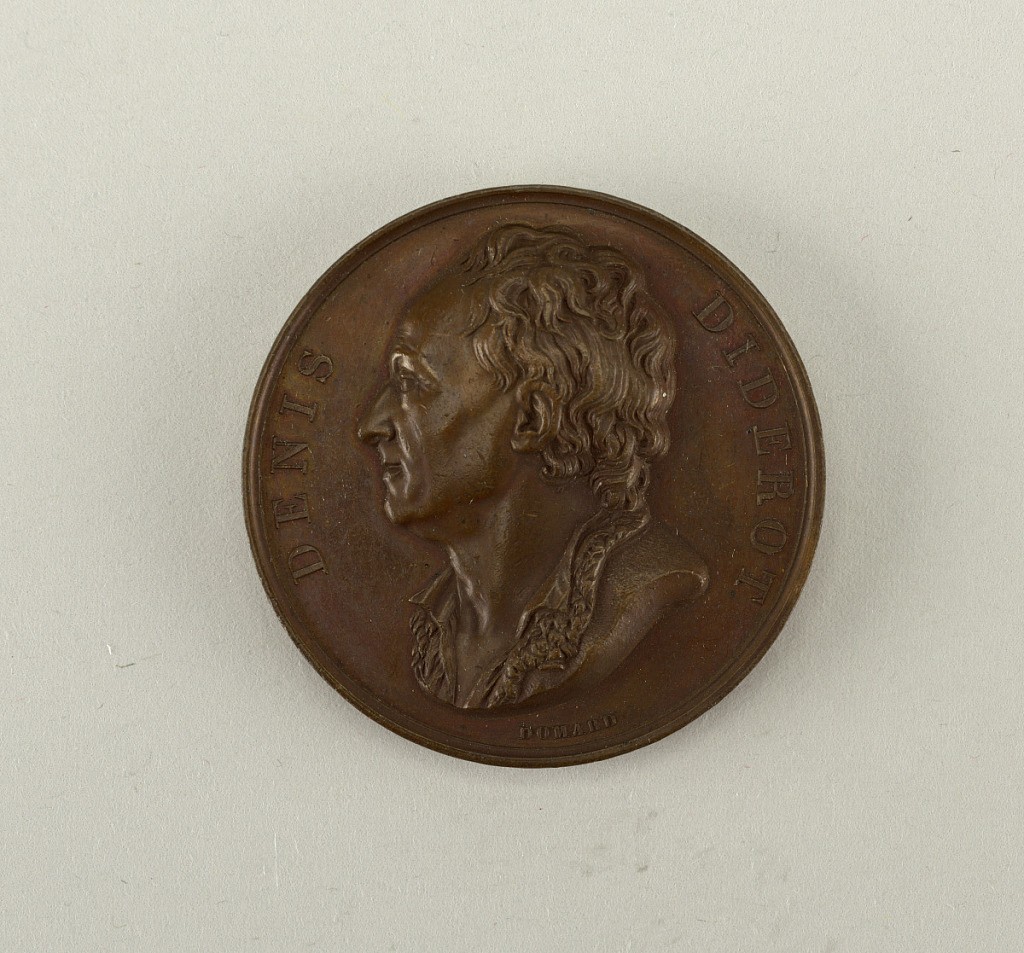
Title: Galerie métallique des grands hommes français (Great Men of France)
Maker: Joseph-François Domard, French, 1792 - 1858
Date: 1817
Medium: Cast bronze
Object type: Medal
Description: Bust of Denis Diderot (October -1784).